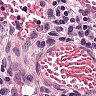
Metastatic tissue present: no